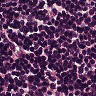
Metastatic tissue present: no